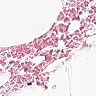
Metastatic tissue present: no